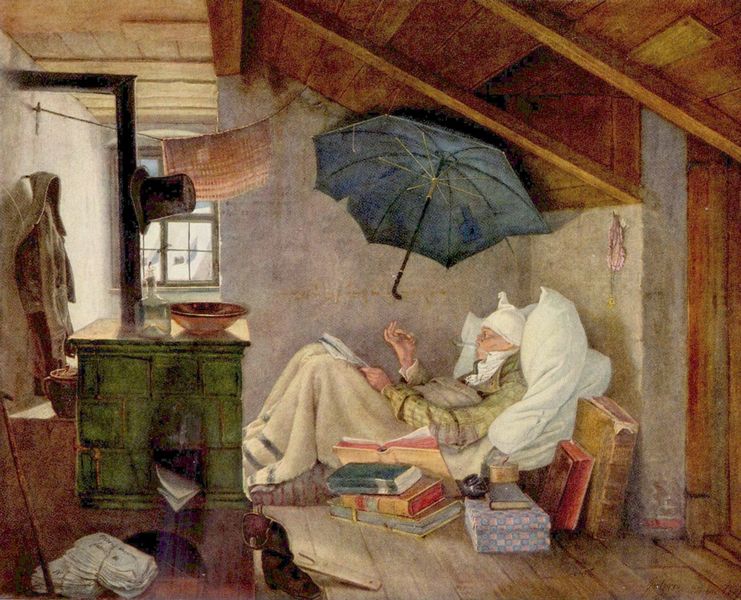
Titel: Der arme Poet
Künstler: Carl Spitzweg
Standort: München
Institution: Neue Pinakothek
Schlagwörter: blau, blätter, feder, feuer, gemälde, hand, mann, schatten, weiß, grün, ocker, wäsche, braun, fenster, finger, geste, glas, grau, holz, hut, licht, raum, tür, zimmer, dach, haus, regenschirm, rot, schirm, tuch, beige, malerei, zylinder, flasche, jacke, mütze, wand, arm, falten, inkarnat, kragen, mensch, schale, schüssel, zerrissen, innenraum, porträt, öl, kalt, busch, einsam, boden, interieur, mantel, realismus, schnur, decke, bühne, rosa, kamin, ofen, schornstein, stock, krug, vase, deutschland, topf, bücher, kommode, papier, papiere, ecke, liegen, kisten, wäscheleine, parkett, schuhe, leine, bündel, mauer, sprossenfenster, lila, violett, türe, dielen, ölgemälde, kissen, karikatur, diele, pfeife, rauchen, dichter, poet, glanz, lesen, handtuch, bett, balken, bohlen, stube, kammer, bretter, matratze, wände, carl spitzweg, spitzweg, krank, buch, sprossen, kälte, scheiben, loch, humor, ironie, satire, zeitung, brille, spazierstock, kiste, dachstuhl, stiefel, beutel, kacheln, schuh, stift, karton, wandschmuck, biedermeier, öffnung, putz, kranker, brief, schreiben, mansarde, este, handg, schräge, zipfelmütze, carl, manteö, armut, dachboden, kachelofen, rohr, dachbalken, speicher, dachgeschoss, dachschräge, lektüre, inenraum, weihwasser, buden, ofenrohr, dachwohnung, glasflasche, schlafmütze, zeitungen, geschirrtuch, öffnunf, armer, matraze, nachtmütze, der arme poet, wolldecke, schrim, armer poet, schrieben, müzte, schlafne, dachstube, arme pet, arme poet, bettjacke, bettmütze, dachneigung, fieberthermometer, fußdielen, hausanzug, nachtkappe, regenschrim, stiefelauszieher, undicht, weihwassergefäss, stiefelknecht, braun#, dicke bücher, #bett, kaminhand, balkken, handuch, schuhanzieher, philospoph, stiefelkneckt, zyxlinder